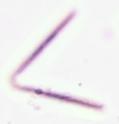
Label: Thalassionema